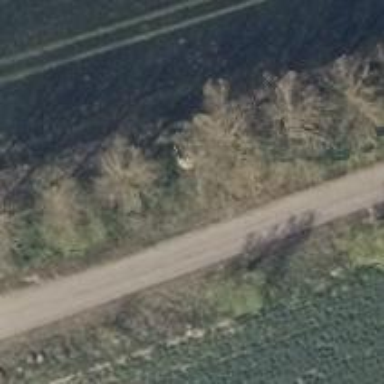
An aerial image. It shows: Row of deciduous broadleaved trees.